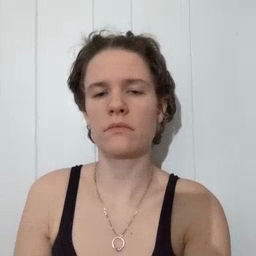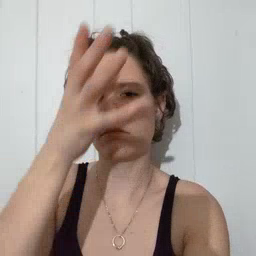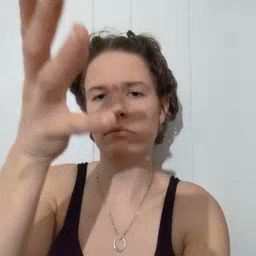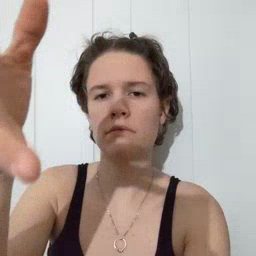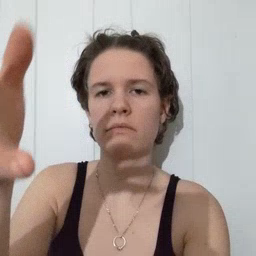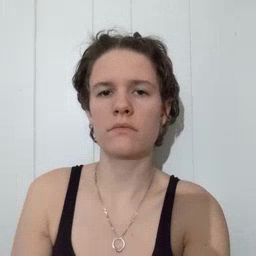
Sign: grandpa